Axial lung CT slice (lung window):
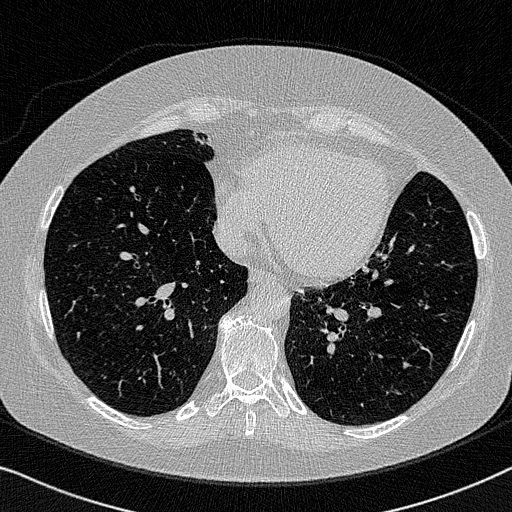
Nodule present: no